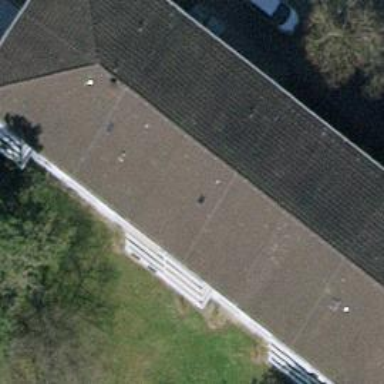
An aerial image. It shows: Building with apartments featuring tiled roof.